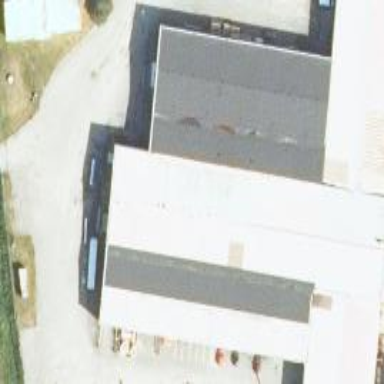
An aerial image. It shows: Industrial building.